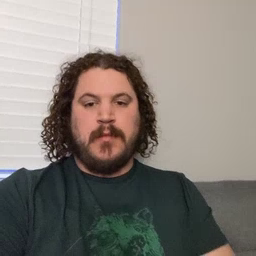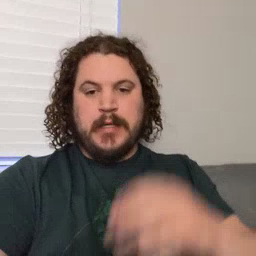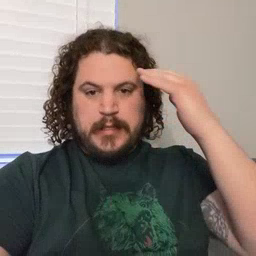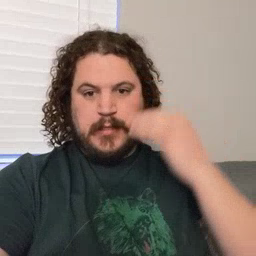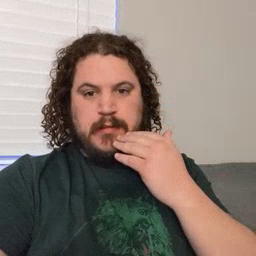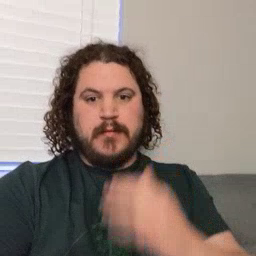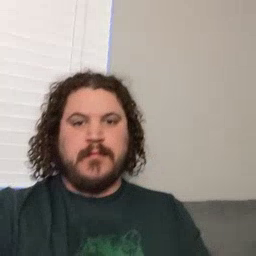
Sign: head